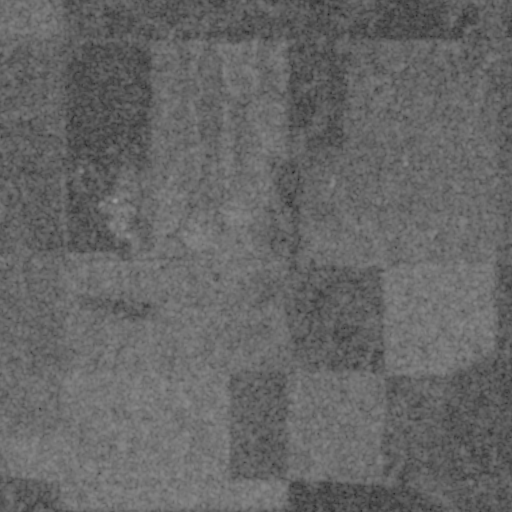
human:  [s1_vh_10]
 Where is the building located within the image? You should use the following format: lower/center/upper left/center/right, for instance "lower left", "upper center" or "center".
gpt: The building is located in the center left of the image.
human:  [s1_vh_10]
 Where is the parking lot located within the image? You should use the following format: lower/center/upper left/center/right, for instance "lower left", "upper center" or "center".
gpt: There is no parking lot in the image.

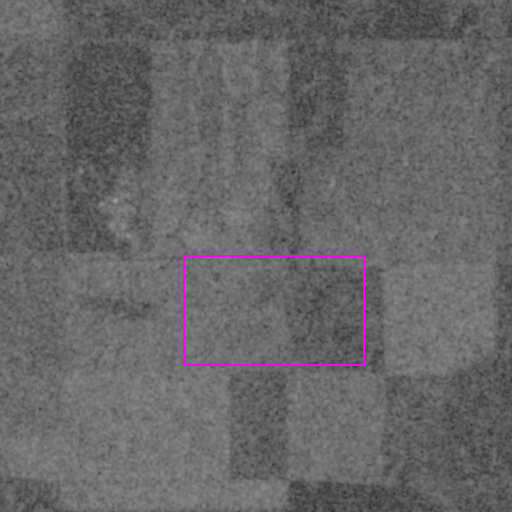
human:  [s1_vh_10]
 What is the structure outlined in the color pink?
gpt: There is no pink outline.
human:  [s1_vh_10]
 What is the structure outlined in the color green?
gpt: There is no structure outlined in green.